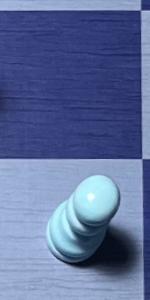
Label: Pawn_White